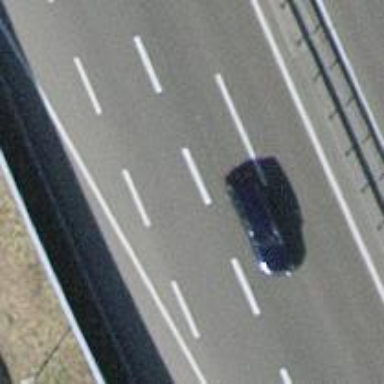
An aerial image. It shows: Asphalt motorway.